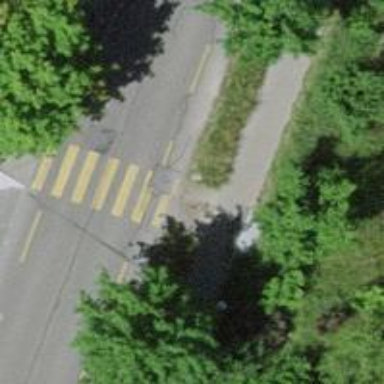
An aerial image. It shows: Bollard barrier.